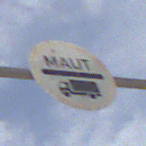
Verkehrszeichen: Mautpflicht
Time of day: MorningAfternoon
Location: Outdoor (Suburban)
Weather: PartlyCloudy
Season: NotSpecified
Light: Natural